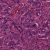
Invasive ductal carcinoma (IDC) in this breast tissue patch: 1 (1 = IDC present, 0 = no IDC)